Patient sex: M
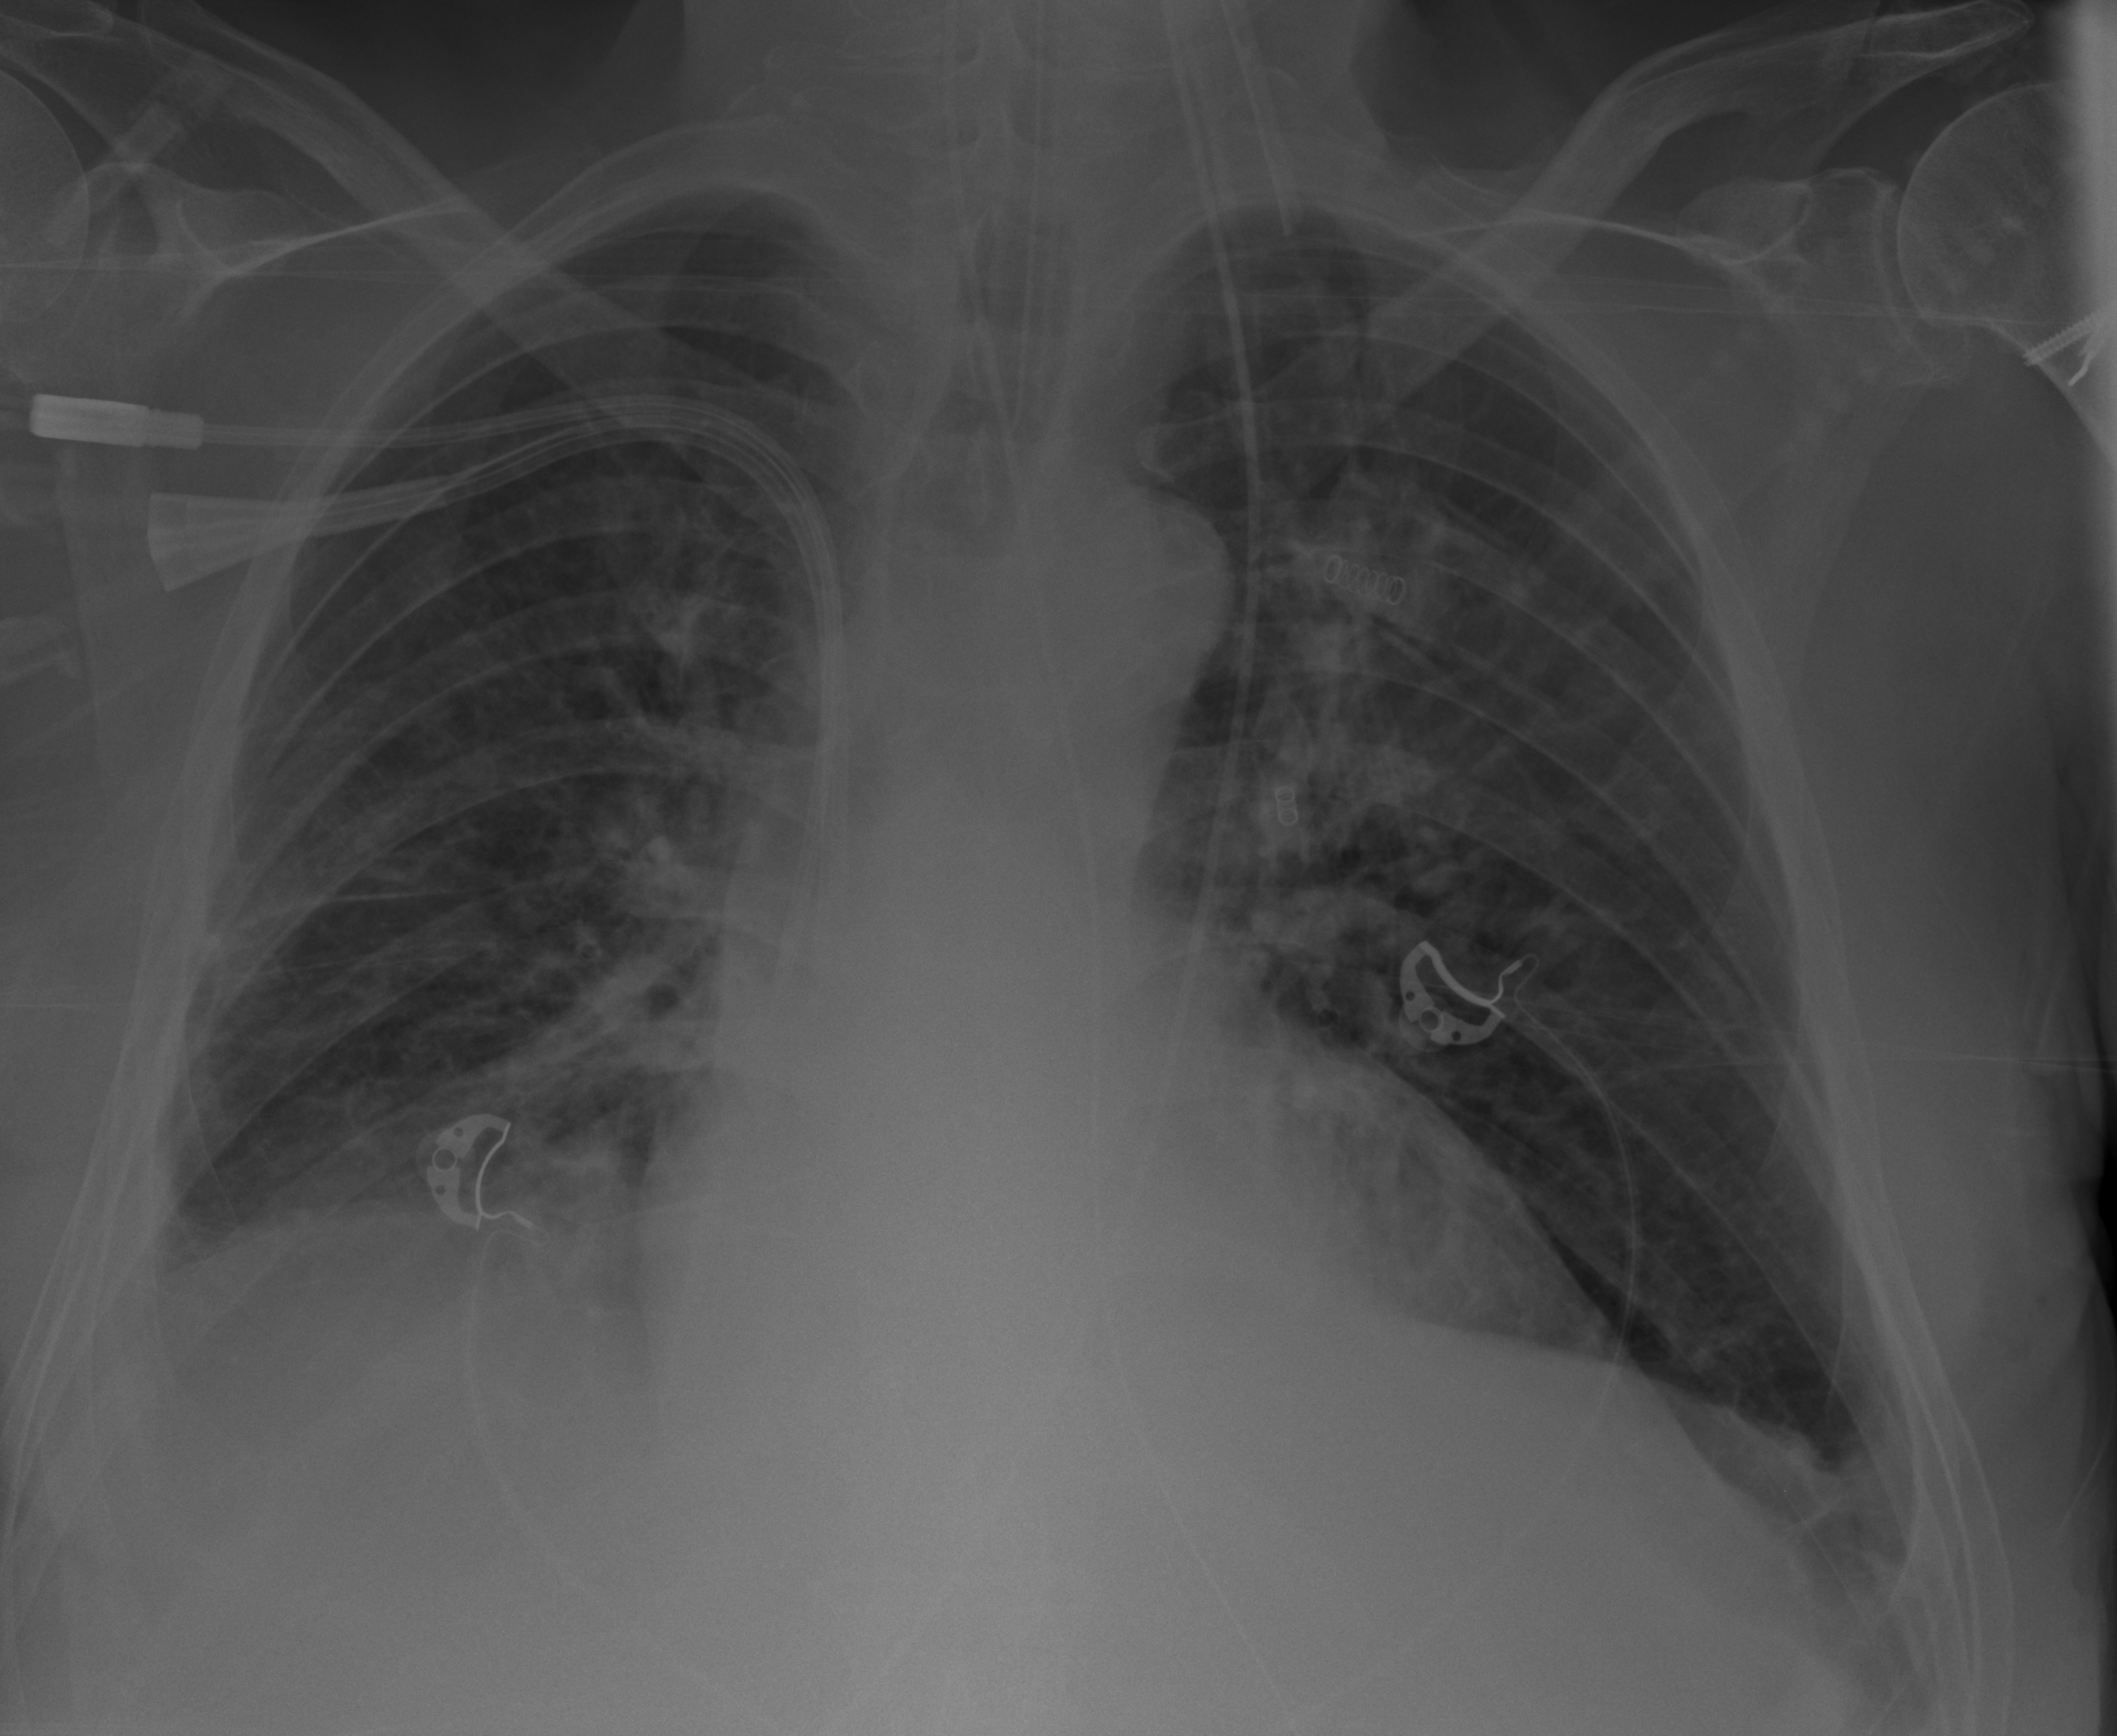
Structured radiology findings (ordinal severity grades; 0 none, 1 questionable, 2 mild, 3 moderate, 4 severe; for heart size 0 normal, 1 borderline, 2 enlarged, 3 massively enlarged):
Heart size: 1
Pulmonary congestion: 2
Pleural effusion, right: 1
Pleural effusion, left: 1
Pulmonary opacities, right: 2
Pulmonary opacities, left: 2
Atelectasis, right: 1
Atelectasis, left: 1